Question: I have a label of dynamic size in a TableViewCell. I have pinned it to up,down,left and right and set Lines to 0 and it is working fine. Next, I add a button below the label and and pin it to top and left. and fix the width and height. But I am getting an error at runtime
'''
Unable to simultaneously satisfy constraints.
Probably at least one of the constraints in the following list is one you don't want.
Try this: (1) look at each constraint and try to figure out which you
don't expect; (2) find the code that added the unwanted constraint or
constraints and fix it. (Note: If you're seeing
NSAutoresizingMaskLayoutConstraints that you don't understand, refer to the
documentation for the UIView property translatesAutoresizingMaskIntoConstraints)
(
"<NSLayoutConstraint:0x7fcbc302f600 UILabel:0x7fcbc3034010'Digestion of food in the...'.top == UITableViewCellContentView:0x7fcbc30334a0.topMargin>",
"<NSLayoutConstraint:0x7fcbc3037e30 UITableViewCellContentView:0x7fcbc30334a0.bottomMargin == UILabel:0x7fcbc3034010'Digestion of food in the...'.bottom + 38>",
"<NSLayoutConstraint:0x7fcbc303a920 'UIView-Encapsulated-Layout-Height' V: [UITableViewCellContentView:0x7fcbc30334a0(43.5)]>"
)
Will attempt to recover by breaking constraint
<NSLayoutConstraint:0x7fcbc3037e30
UITableViewCellContentView:0x7fcbc30334a0.bottomMargin ==
UILabel:0x7fcbc3034010'Digestion of food in the...'.bottom + 38>
Make a symbolic breakpoint at UIViewAlertForUnsatisfiableConstraints to catch this in the debugger.
The methods in the UIConstraintBasedLayoutDebugging category on UIView listed in <UIKit/UIView.h> may also be helpful. Here is the screenshot of my layout
'''

Which constraint should I remove? I don't think I have added extra constraints
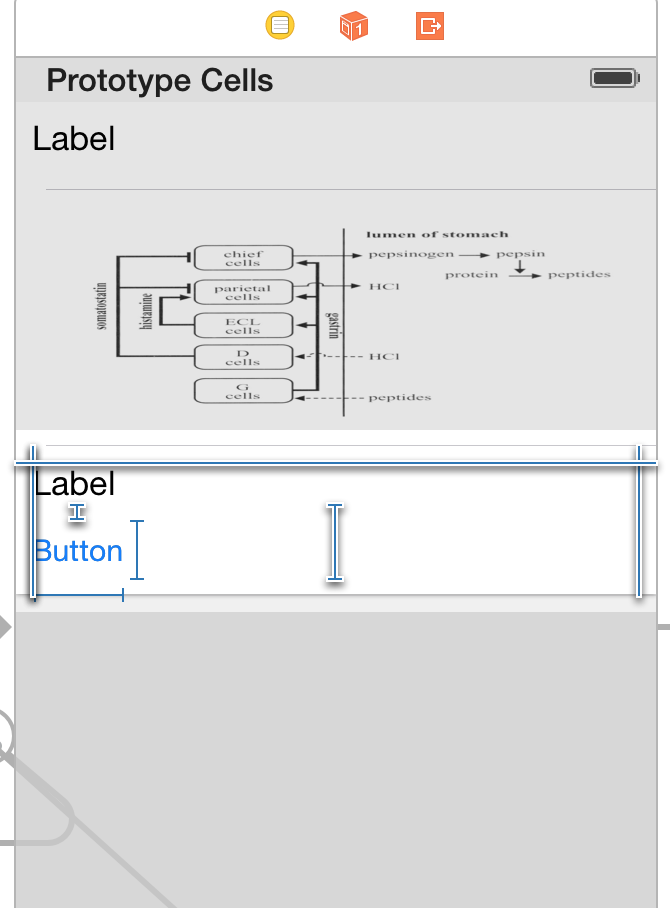
Answer: Use these constraint for as per your requirements:

OR
Follow these links <URL>